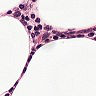
Metastatic tissue present: no